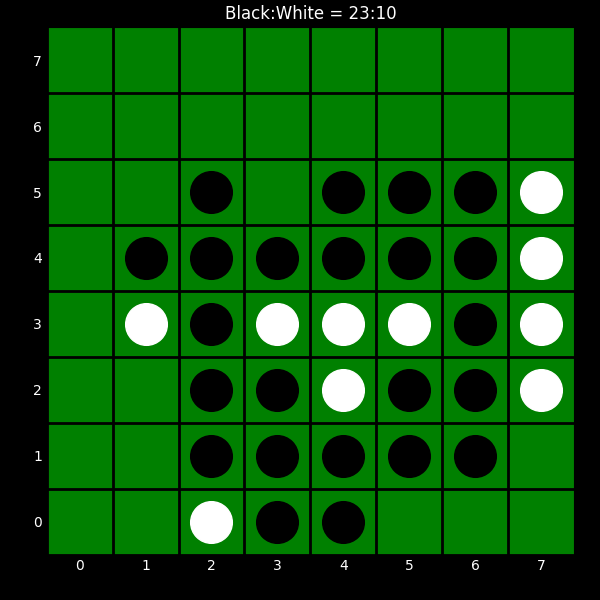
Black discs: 23
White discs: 10